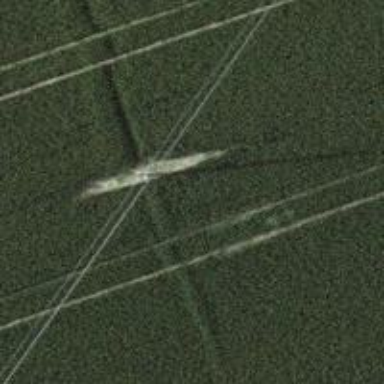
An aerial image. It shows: Power pole.